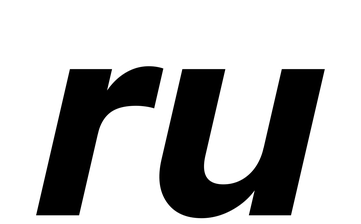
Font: InstrumentSans-Italic_Bold_Italic